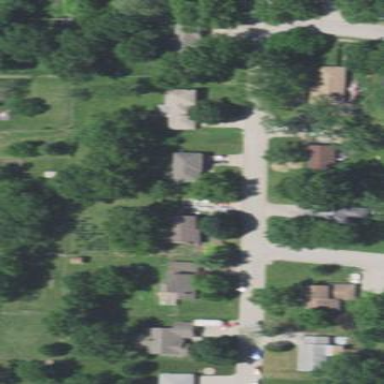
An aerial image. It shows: Residential area composed of single-family homes.